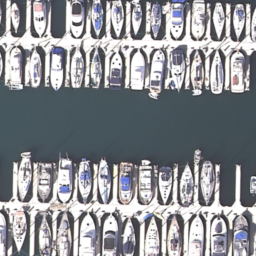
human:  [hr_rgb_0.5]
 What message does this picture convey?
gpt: harbor